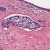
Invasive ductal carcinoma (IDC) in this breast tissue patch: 1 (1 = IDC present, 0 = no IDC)